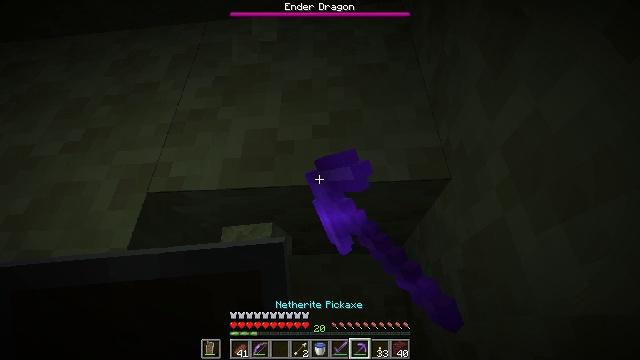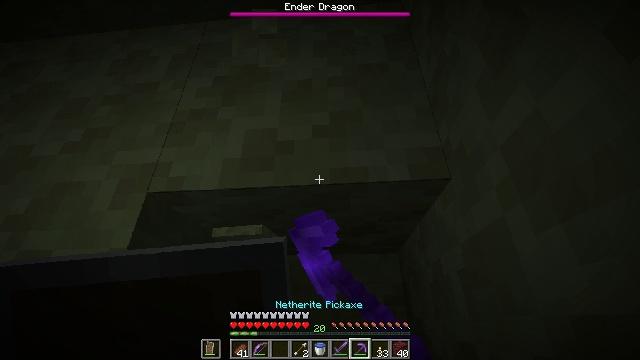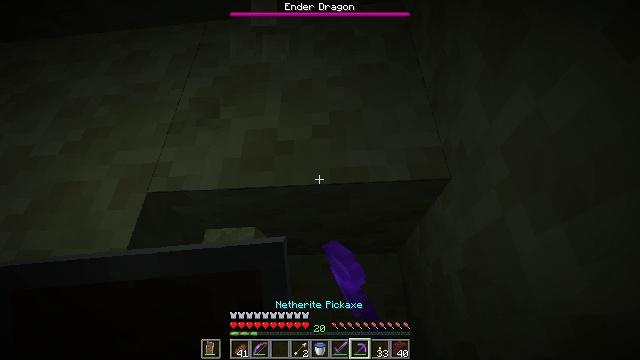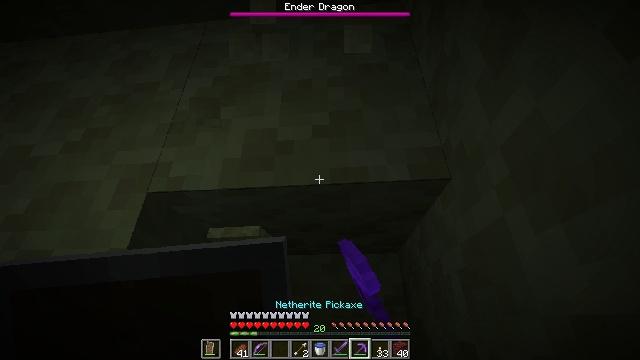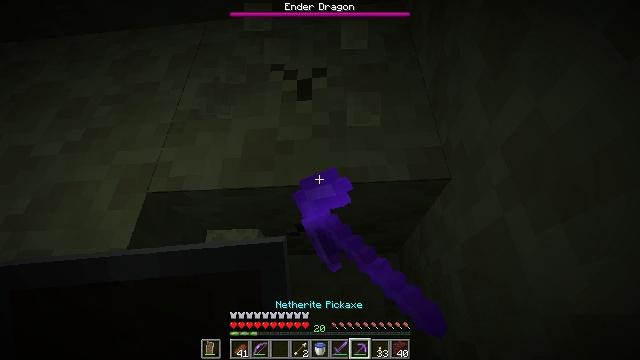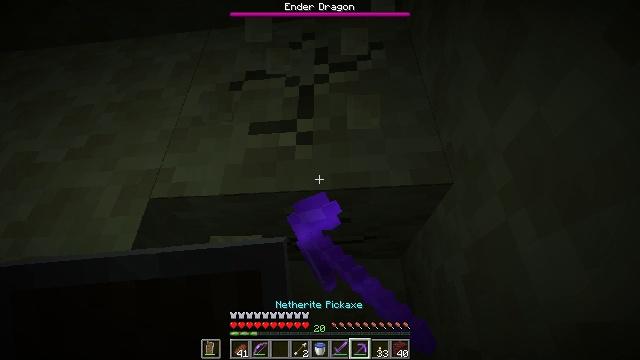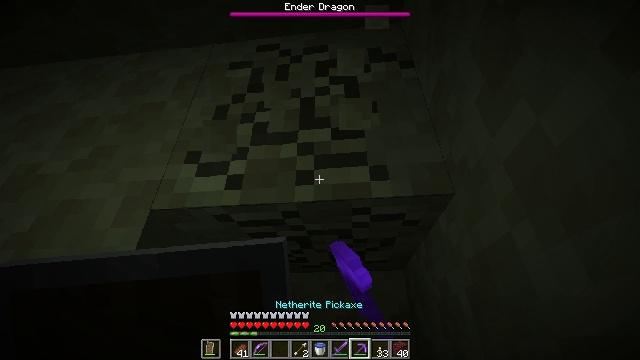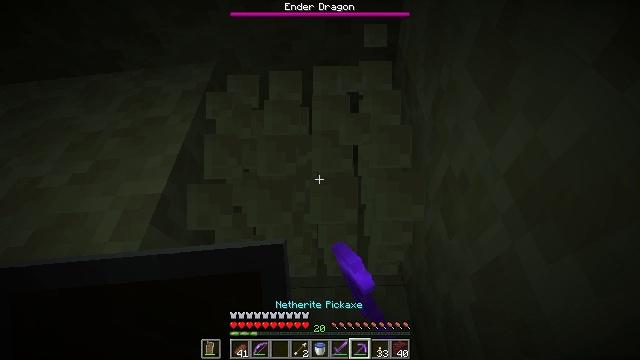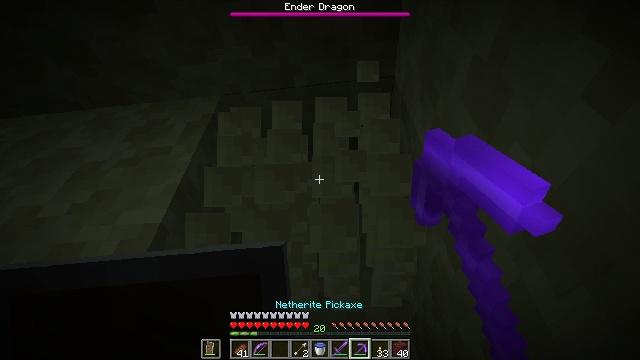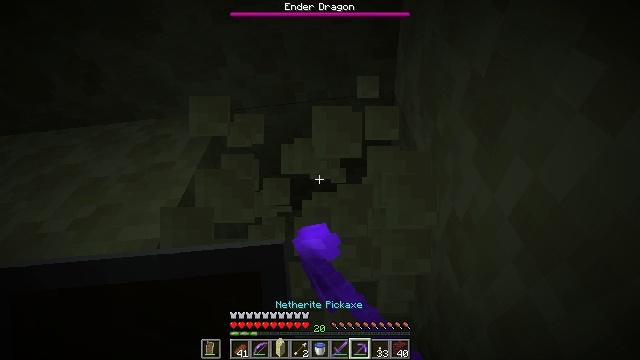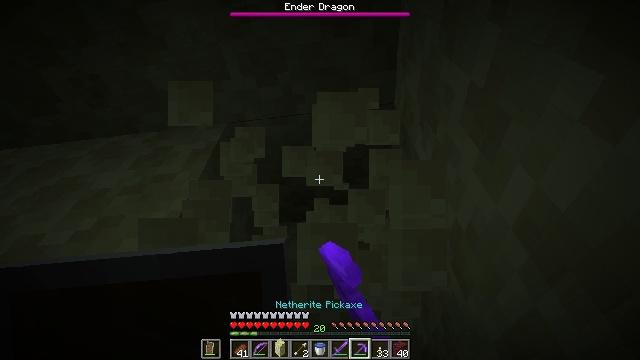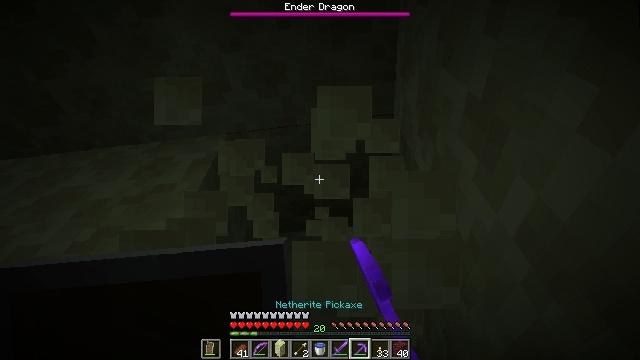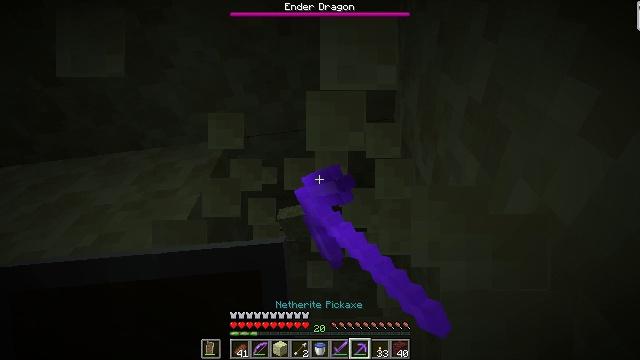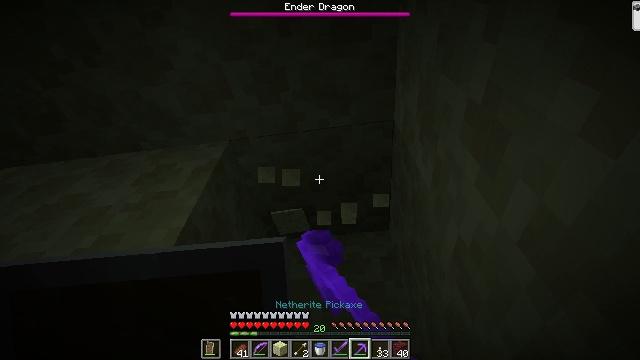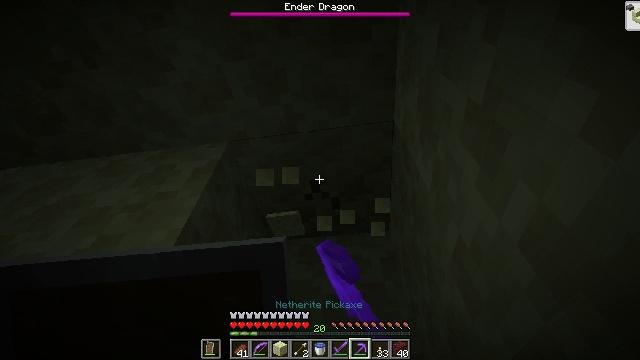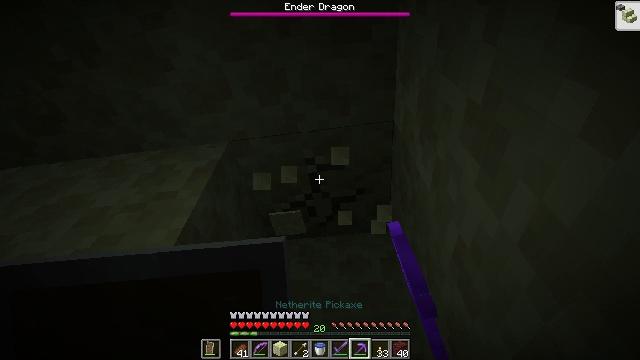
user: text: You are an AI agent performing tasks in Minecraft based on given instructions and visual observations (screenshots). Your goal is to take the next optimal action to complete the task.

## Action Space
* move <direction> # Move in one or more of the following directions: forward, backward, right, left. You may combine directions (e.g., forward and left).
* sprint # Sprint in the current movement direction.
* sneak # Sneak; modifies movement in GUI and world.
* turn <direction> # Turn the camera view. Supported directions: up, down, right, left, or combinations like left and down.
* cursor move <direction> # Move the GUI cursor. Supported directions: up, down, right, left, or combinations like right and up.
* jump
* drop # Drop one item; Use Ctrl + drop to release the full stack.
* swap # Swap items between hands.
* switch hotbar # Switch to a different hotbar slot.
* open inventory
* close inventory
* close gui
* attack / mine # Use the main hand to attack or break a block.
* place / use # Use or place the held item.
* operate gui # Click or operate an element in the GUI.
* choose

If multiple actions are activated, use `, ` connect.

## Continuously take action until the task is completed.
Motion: motion action
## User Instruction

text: Dig the end stone for building materials.
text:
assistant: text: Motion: attack / mine
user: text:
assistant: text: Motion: attack / mine
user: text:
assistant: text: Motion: attack / mine
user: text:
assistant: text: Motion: attack / mine
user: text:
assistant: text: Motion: turn up, attack / mine
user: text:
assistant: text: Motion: turn up, attack / mine
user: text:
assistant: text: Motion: turn up, attack / mine
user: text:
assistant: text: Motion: turn up, attack / mine
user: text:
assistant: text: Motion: turn up, attack / mine
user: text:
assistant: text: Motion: turn up, attack / mine
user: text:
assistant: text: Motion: turn up, attack / mine
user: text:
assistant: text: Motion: turn up, attack / mine
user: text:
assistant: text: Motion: attack / mine
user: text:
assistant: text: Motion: attack / mine
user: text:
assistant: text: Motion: attack / mine
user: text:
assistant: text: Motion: attack / mine
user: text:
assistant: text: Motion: attack / mine
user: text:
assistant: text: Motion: attack / mine
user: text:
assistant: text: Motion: attack / mine
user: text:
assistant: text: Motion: attack / mine
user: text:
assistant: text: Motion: attack / mine
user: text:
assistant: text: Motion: attack / mine
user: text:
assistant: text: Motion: attack / mine
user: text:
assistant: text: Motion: turn down
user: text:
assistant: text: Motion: turn right and down
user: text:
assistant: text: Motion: turn right and down
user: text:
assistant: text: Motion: attack / mine
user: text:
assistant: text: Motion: attack / mine
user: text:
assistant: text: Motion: attack / mine
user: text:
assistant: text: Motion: attack / mine